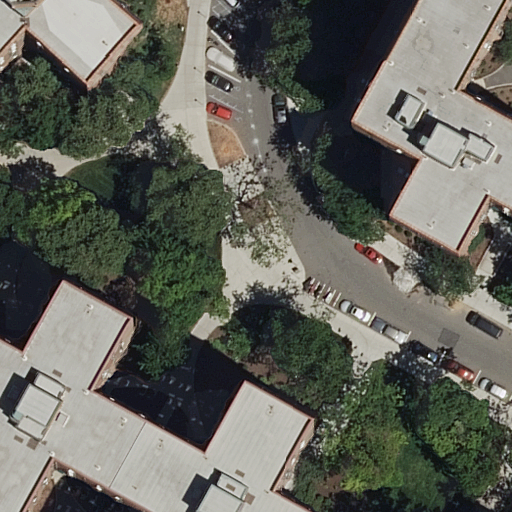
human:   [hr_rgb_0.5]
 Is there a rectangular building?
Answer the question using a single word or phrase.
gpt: yes

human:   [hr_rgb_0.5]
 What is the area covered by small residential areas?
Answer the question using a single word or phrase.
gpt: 0m2

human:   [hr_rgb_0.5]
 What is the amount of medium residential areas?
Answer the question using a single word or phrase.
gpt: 0

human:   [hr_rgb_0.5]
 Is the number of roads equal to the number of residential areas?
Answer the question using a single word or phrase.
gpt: no

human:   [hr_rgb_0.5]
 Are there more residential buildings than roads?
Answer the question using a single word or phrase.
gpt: no

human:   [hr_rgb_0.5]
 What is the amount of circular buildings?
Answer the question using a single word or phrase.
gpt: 0

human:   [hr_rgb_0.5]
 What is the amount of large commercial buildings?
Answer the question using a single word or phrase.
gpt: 0

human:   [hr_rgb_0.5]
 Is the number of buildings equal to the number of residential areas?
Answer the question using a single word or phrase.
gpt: no

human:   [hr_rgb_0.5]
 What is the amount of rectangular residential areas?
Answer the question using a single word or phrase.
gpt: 1

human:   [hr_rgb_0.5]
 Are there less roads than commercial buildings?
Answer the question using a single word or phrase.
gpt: no

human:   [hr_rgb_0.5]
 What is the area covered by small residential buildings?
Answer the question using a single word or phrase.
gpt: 0m2

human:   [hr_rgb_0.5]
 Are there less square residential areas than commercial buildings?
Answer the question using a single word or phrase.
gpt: no

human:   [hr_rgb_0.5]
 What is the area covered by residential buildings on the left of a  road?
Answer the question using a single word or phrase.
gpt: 3815m2

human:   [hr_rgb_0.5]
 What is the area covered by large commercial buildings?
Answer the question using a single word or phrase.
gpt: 0m2

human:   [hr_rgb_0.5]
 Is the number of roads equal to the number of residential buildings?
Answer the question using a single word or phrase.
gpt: yes

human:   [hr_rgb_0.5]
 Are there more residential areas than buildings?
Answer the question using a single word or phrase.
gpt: no

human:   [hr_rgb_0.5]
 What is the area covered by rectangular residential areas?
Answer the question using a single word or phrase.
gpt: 10614m2

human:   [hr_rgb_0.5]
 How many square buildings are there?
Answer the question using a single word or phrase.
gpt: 0

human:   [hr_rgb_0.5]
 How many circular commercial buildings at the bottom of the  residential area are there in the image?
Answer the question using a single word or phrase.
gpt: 0

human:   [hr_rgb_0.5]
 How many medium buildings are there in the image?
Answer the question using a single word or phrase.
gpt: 1

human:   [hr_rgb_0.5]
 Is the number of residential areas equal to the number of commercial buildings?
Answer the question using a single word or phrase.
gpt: no

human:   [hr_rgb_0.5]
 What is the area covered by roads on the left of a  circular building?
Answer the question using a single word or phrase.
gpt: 0m2

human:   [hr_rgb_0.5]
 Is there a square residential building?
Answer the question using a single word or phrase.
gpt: no

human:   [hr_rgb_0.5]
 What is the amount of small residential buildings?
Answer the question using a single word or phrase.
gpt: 0

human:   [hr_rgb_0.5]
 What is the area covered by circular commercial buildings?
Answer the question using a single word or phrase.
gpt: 0m2

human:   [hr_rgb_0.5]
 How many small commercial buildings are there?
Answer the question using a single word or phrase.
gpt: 0

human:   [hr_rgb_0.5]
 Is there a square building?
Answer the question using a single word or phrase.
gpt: no

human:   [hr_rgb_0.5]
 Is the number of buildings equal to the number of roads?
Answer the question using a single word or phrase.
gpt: yes

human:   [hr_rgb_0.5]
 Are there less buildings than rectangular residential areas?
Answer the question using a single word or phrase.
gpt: no

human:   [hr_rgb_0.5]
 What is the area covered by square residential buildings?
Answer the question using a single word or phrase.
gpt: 0m2

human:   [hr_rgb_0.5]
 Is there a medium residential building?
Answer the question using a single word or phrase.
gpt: yes

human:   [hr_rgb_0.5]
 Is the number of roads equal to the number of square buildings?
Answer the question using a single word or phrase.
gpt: no

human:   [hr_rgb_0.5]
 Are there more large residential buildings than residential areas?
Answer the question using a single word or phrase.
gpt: yes

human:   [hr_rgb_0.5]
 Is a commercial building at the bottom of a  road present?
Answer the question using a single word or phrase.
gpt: no

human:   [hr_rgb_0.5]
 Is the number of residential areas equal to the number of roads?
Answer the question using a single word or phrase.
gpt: no

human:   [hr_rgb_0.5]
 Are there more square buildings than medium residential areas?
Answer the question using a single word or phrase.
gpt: no